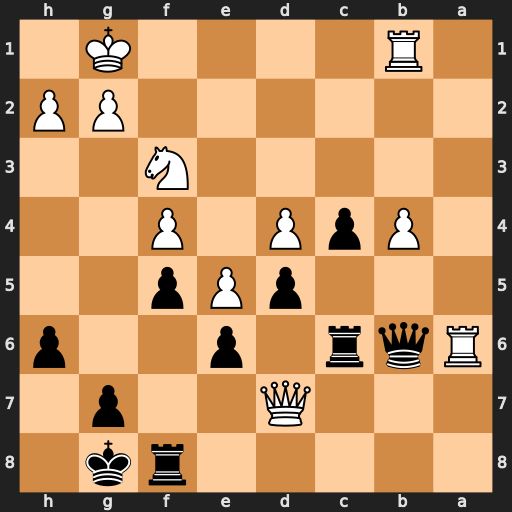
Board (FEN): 5rk1/3Q2p1/Rqr1p2p/3pPp2/1PpP1P2/5N2/6PP/1R4K1
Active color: b
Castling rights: -
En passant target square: -
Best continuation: Qxa6 b5 Qa2 Qxc6 Qxb1+